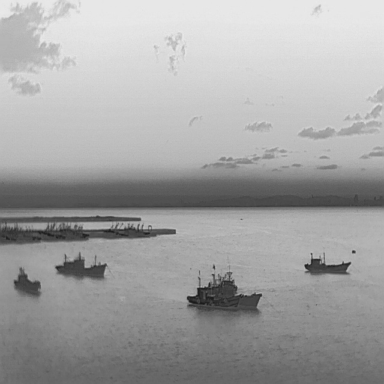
There are five bulk_carriers in the infrared image.